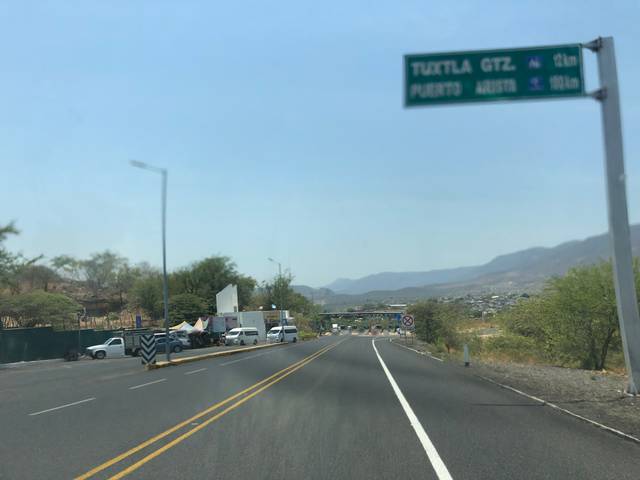
Region: Mexico
Coordinates: 16.729, -93.008